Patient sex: F
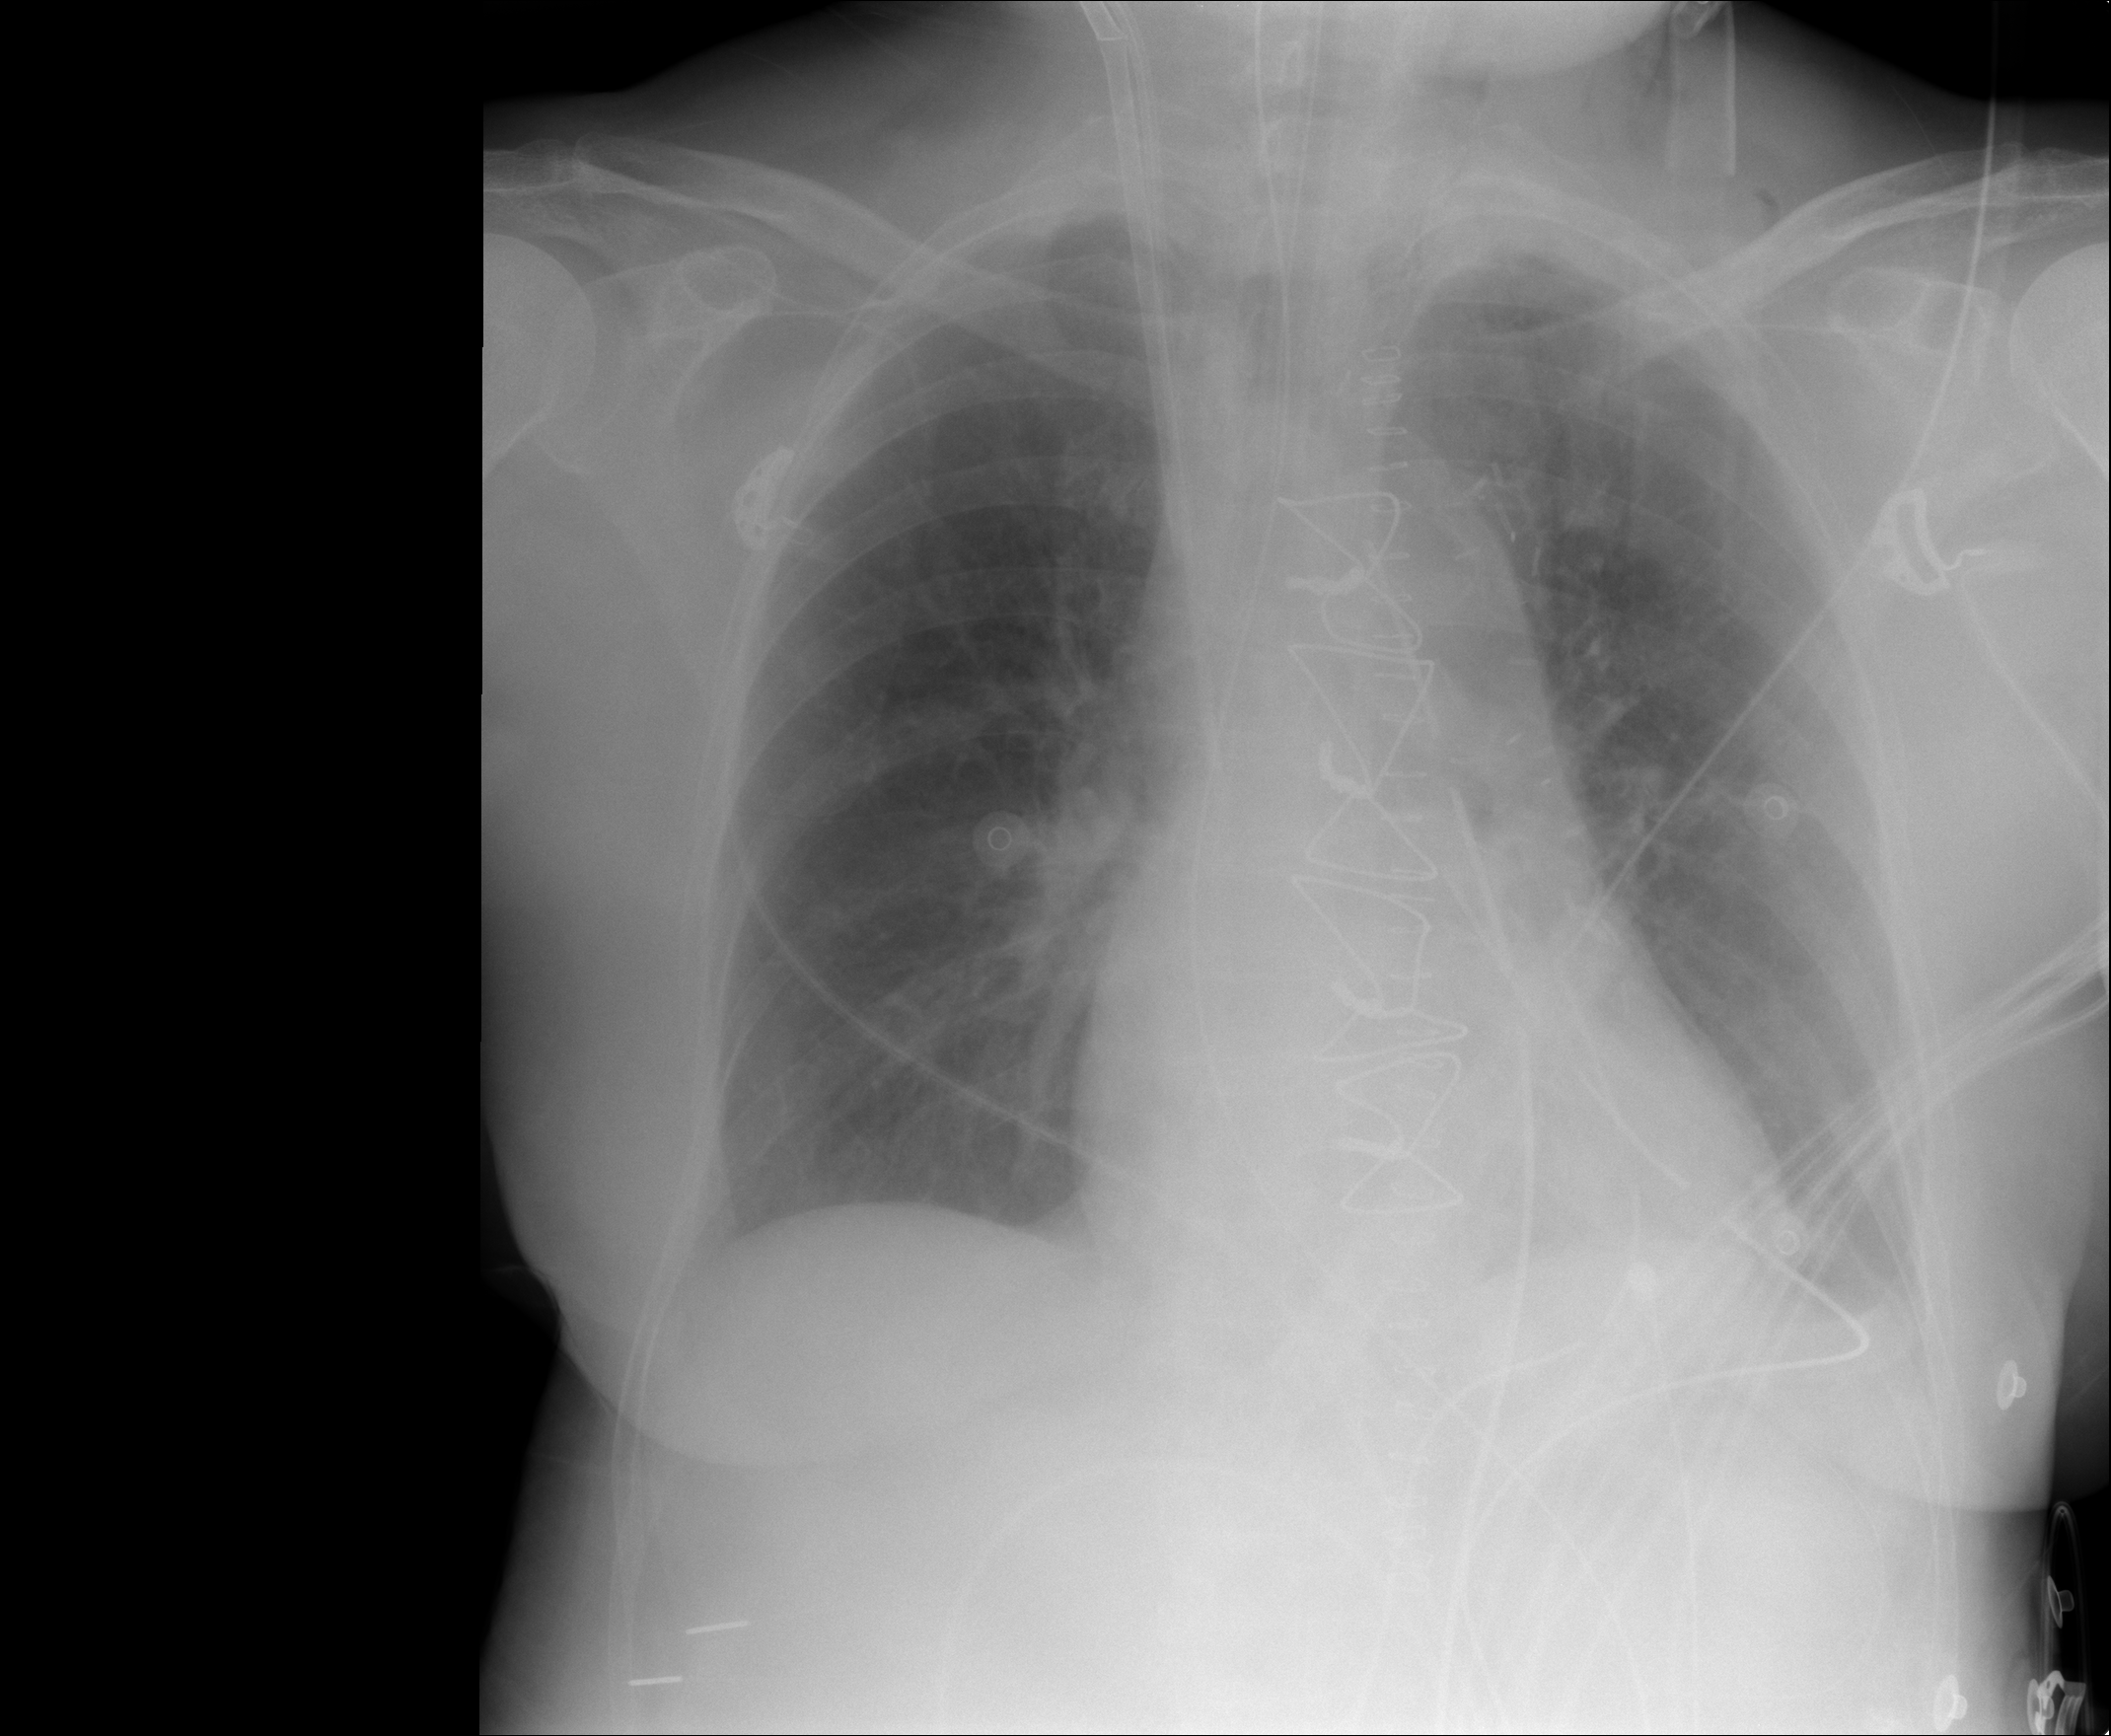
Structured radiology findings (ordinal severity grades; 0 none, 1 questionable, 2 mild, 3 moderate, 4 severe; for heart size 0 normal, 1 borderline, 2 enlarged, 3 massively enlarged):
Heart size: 0
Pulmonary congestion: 0
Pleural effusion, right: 0
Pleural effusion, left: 1
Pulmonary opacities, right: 0
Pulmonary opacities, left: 0
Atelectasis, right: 0
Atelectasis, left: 1